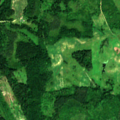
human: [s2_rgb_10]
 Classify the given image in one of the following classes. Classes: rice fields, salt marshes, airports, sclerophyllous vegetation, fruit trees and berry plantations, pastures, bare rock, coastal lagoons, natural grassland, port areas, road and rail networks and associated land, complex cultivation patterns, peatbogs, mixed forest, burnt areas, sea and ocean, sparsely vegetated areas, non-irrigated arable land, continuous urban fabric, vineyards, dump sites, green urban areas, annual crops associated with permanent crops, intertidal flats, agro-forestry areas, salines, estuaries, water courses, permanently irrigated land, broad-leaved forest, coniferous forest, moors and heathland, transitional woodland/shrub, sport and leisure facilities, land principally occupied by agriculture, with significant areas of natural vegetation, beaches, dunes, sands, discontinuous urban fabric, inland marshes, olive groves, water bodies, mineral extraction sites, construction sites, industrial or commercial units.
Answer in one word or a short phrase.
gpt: pastures, land principally occupied by agriculture, with significant areas of natural vegetation, broad-leaved forest, mixed forest, transitional woodland/shrub